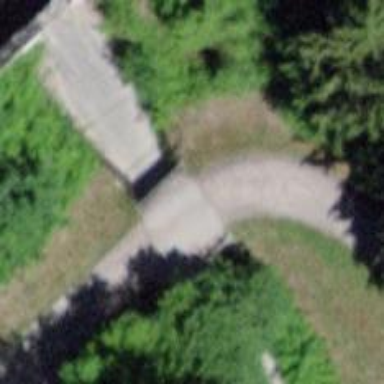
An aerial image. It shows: Track road with grade1 bridge.